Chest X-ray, PA view. Patient: 43 years old, sex F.
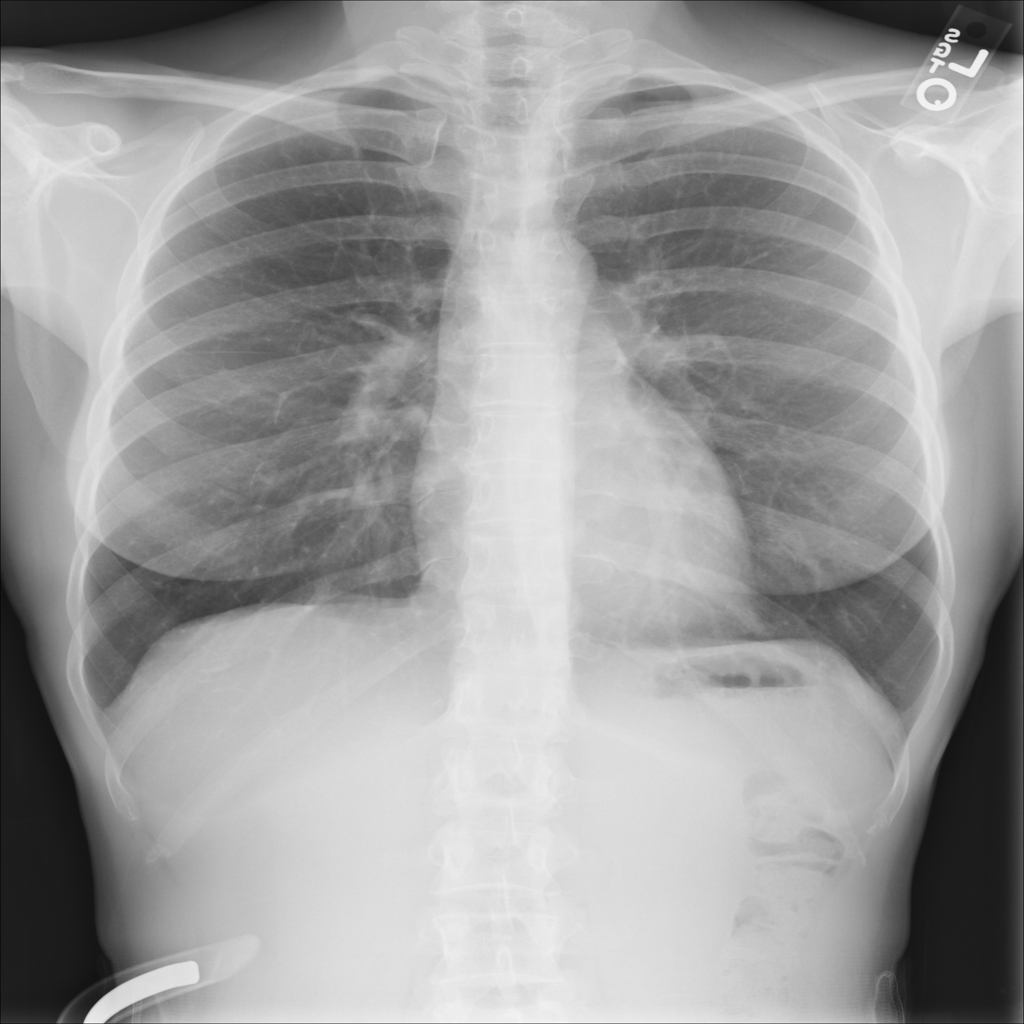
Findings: No Finding